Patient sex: F
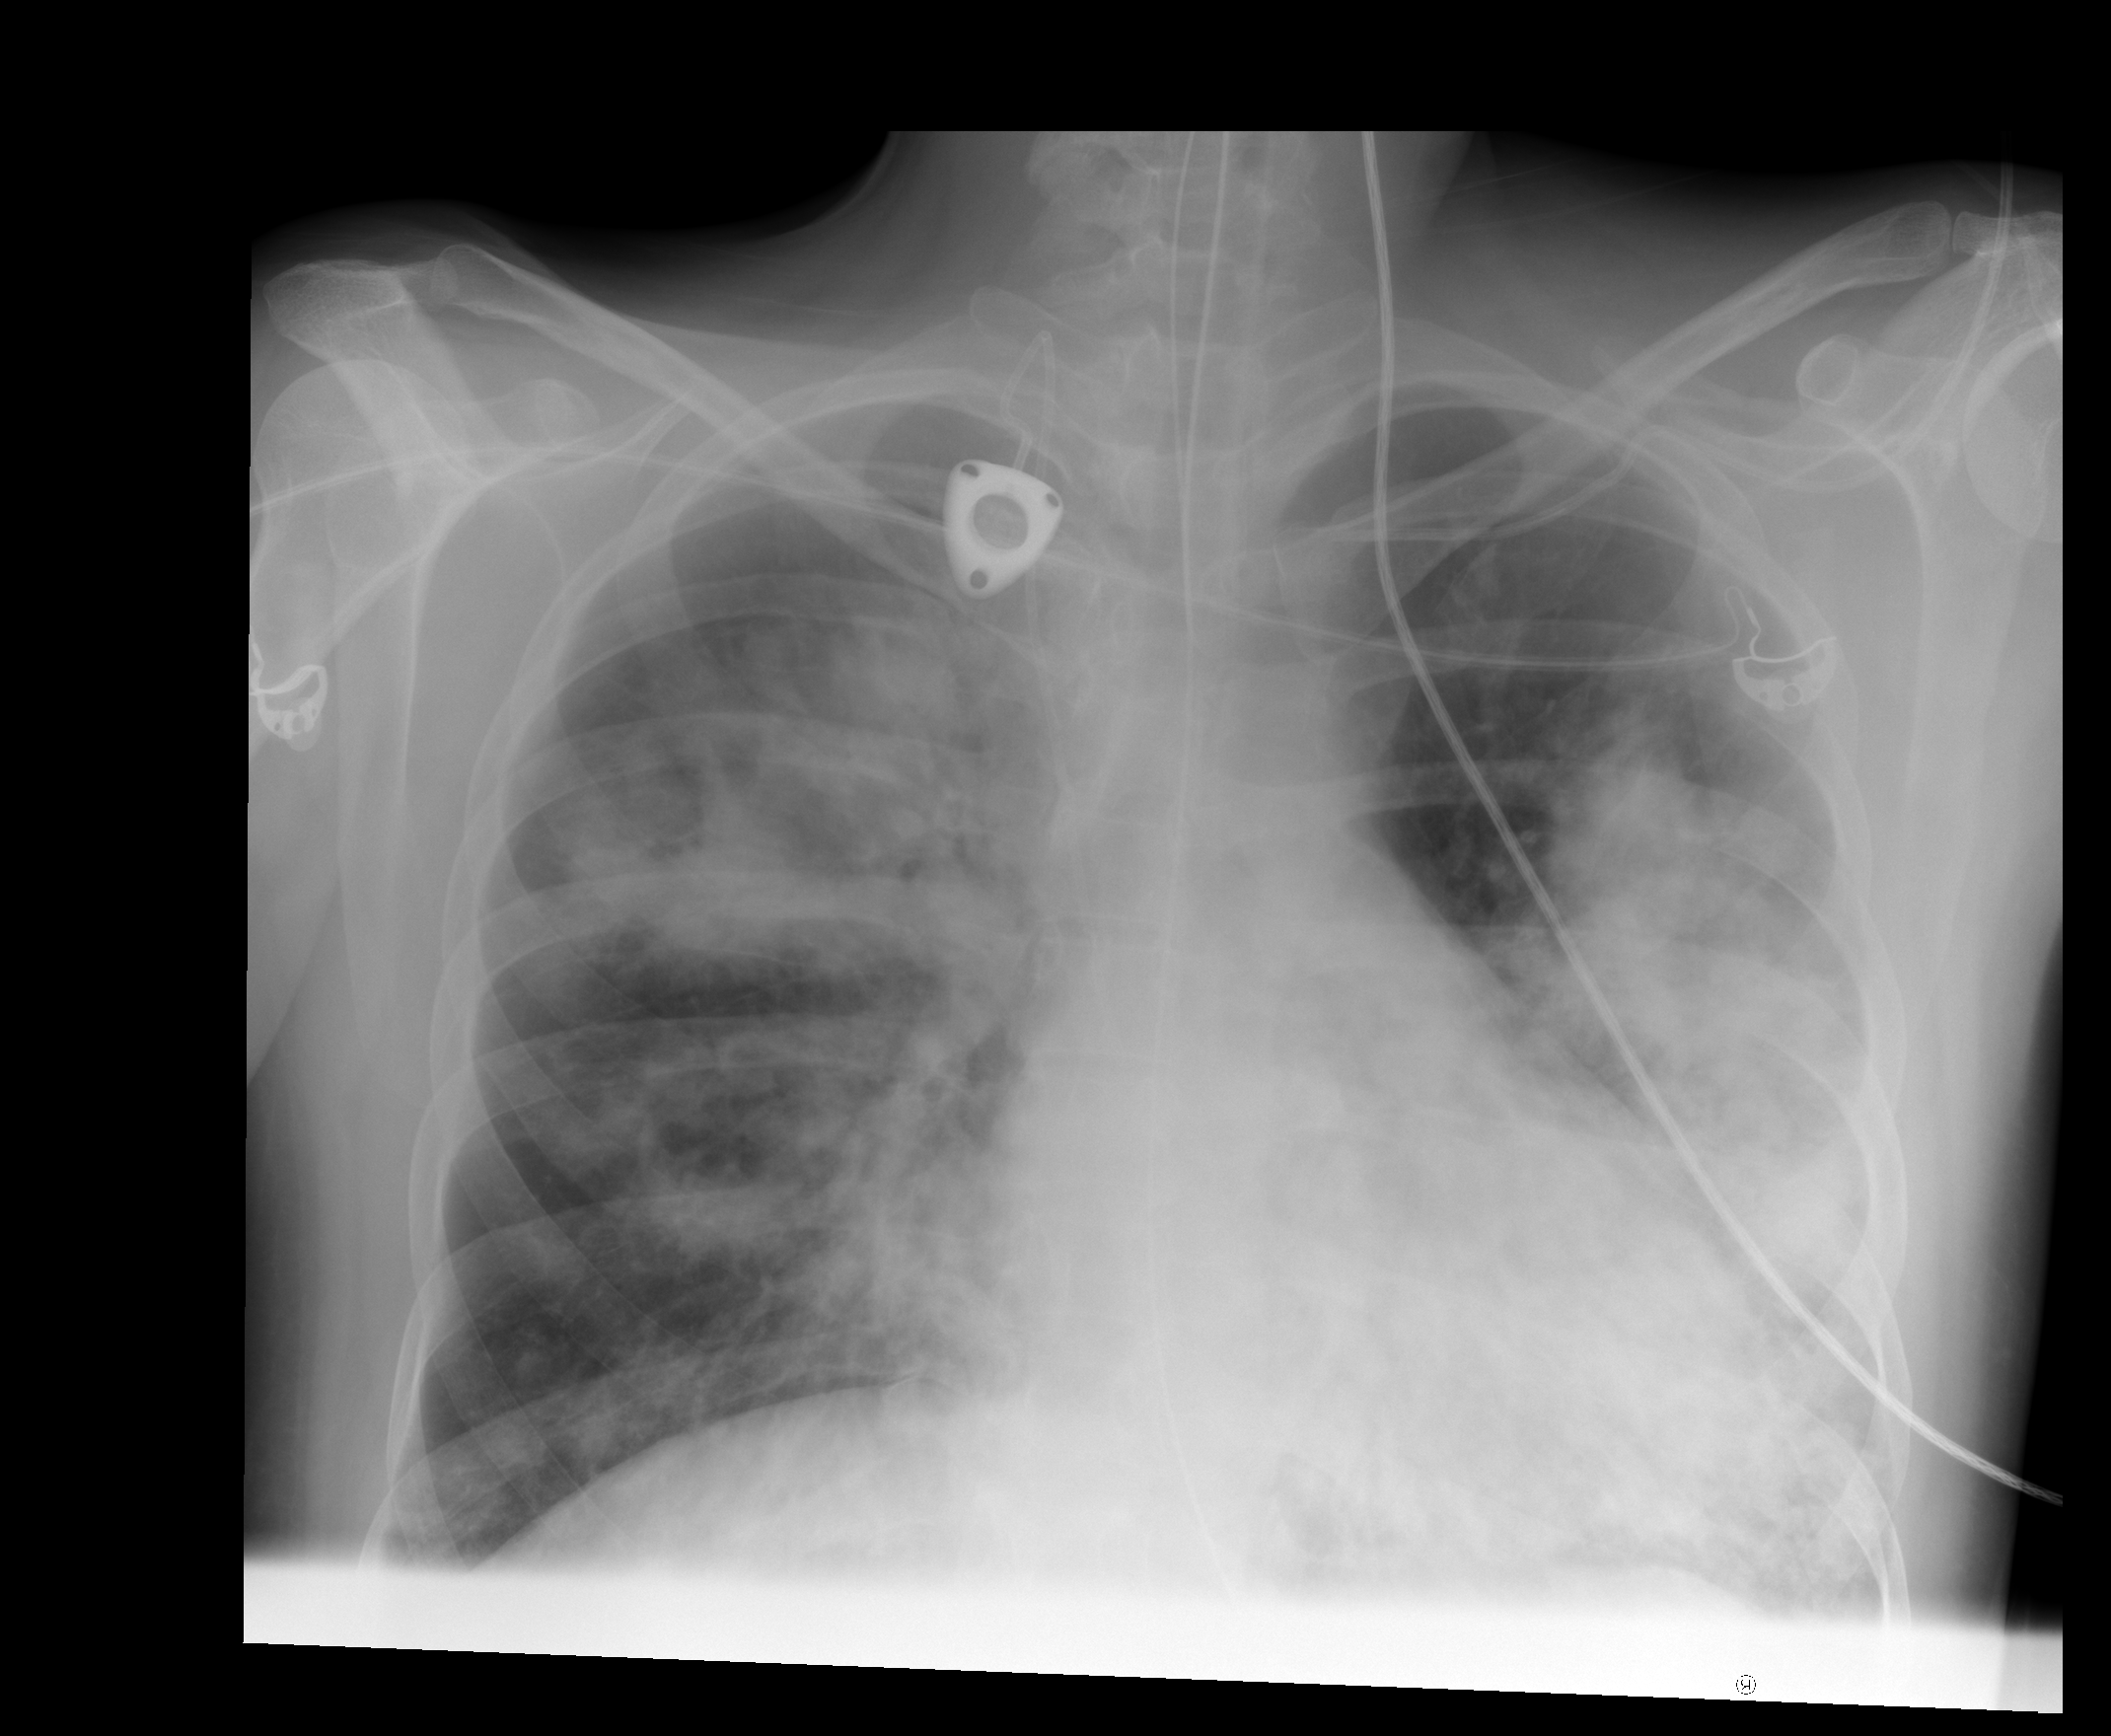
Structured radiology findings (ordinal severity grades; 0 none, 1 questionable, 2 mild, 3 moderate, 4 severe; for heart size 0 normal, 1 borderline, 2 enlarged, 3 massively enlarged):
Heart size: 0
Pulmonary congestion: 1
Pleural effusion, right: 0
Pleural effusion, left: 2
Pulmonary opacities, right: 3
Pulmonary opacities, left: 3
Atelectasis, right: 3
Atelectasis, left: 3